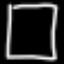
Label: square